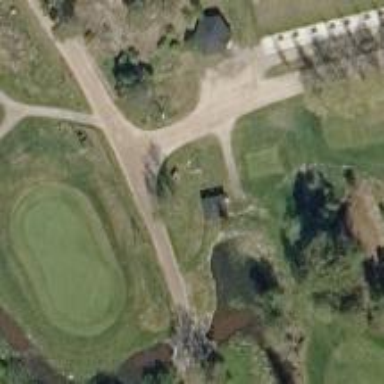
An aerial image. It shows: Path for both road and golf.